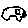
Label: car